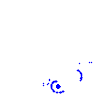
Particle: pion